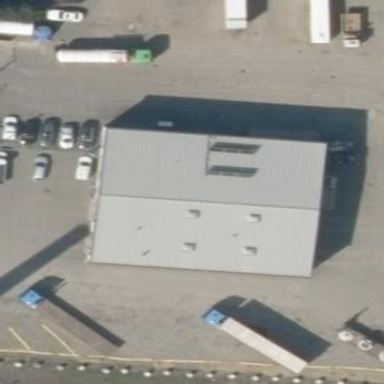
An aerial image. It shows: Industrial building.